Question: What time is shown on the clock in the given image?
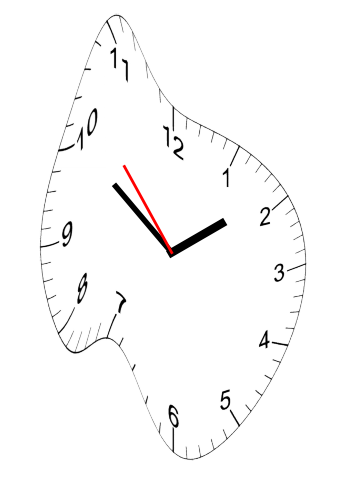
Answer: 01:50:53